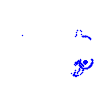
Particle: kaon